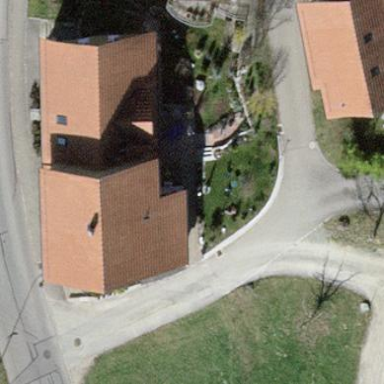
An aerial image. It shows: Semi-detached house with gabled roof.